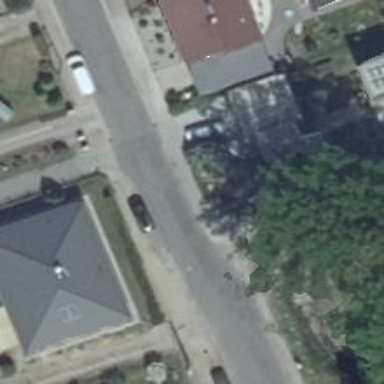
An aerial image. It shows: Residential road with asphalt surface. Both sides have sidewalks.